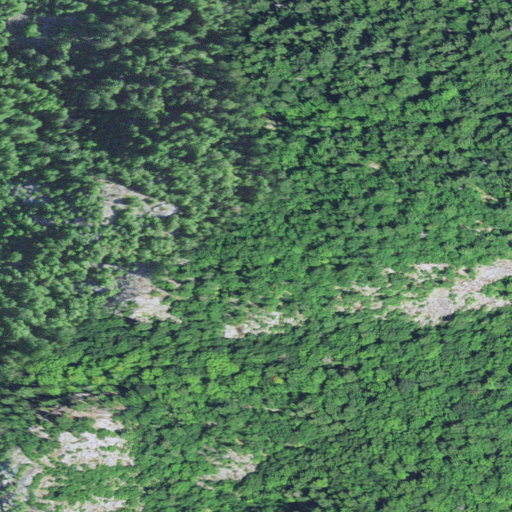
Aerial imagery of mountain in Michigan named Bald Mountain containing mixed forest, evergreen forest, grassland, deciduous forest, woody wetlands, and barren land